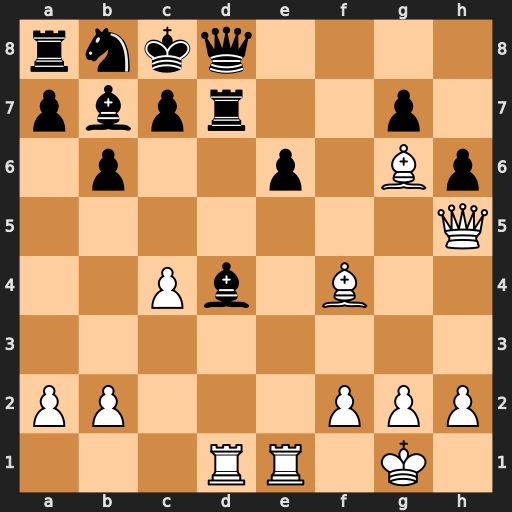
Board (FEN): rnkq4/pbpr2p1/1p2p1Bp/7Q/2Pb1B2/8/PP3PPP/3RR1K1
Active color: w
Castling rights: -
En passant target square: -
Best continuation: Rxe6 Bc6 Re8 Bxf2+ Kxf2